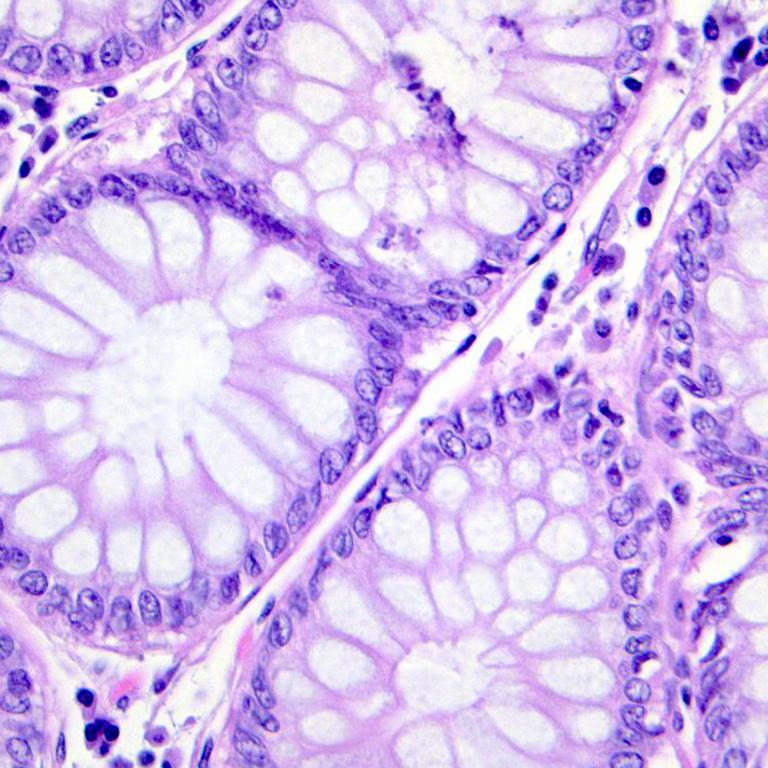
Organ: colon
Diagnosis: benign